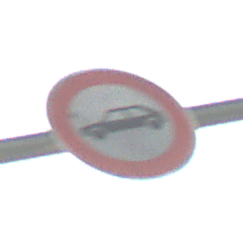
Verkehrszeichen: VerbotPersonenkraftwagen
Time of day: SunriseSunset
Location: Outdoor (Special)
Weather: Clear
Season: NotSpecified
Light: Natural